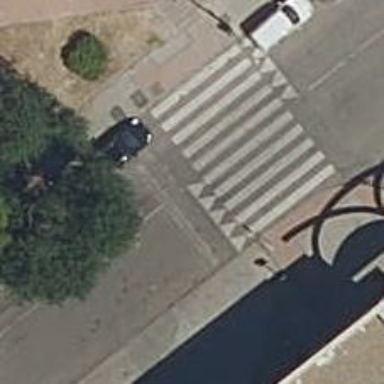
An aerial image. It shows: Bump for traffic calming.